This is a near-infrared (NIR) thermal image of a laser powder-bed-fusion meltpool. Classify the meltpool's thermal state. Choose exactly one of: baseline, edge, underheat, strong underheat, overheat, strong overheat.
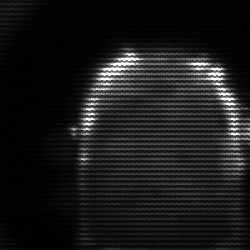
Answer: baseline